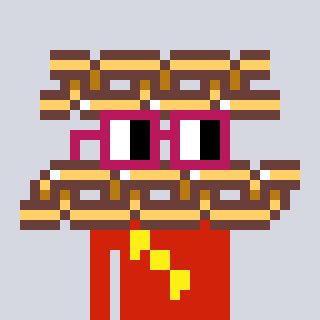
a pixel art character with square dark red glasses, a chain-shaped head and a red-colored body on a cool background